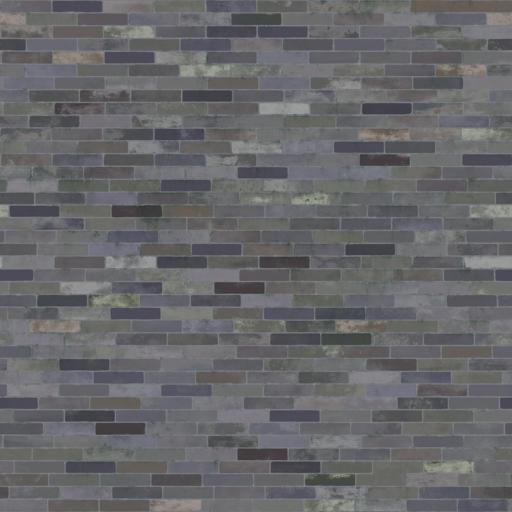
Tags: brick bricks dark gray grey modern stone wall